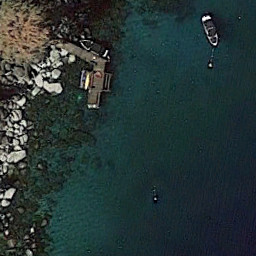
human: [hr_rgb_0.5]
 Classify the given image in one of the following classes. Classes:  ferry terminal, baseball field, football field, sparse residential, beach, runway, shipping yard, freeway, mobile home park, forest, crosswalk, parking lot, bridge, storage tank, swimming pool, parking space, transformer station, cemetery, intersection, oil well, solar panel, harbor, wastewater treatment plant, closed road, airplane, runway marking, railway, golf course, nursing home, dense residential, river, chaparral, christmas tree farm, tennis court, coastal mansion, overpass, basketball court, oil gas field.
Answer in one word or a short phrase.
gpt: ferry terminal